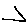
Label: triangle